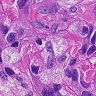
Metastatic tissue present: yes